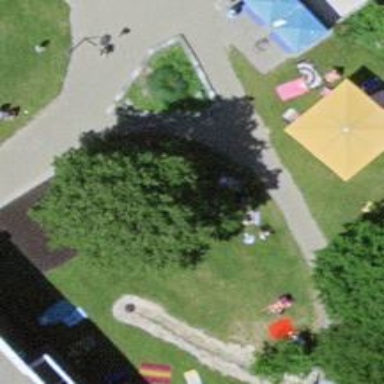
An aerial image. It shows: Path with zigzag-shaped paving stones.